Question: I would like the spinner dropdown to open right below the spinner itself.
E.g.:

How can i set the position of spinner dropdown?
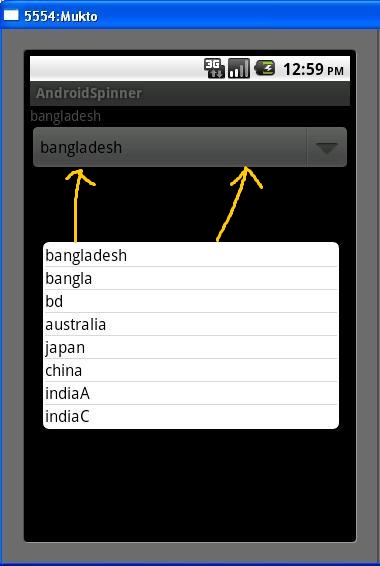
Answer: You have to extend Spinner and change the location of AlertDialog (spinner when clicked acts as alertDialog).
Code (does a bit more than just position, it also sets background for opened spinner):
'''
public class CustomSpinner extends Spinner {
private AlertDialog mPopup;
public CustomSpinner(Context context) {
super(context);
}
public CustomSpinner(Context context, AttributeSet attrs) {
super(context, attrs);
}
public CustomSpinner(Context context, AttributeSet attrs, int defStyle) {
super(context, attrs, defStyle);
}
@Override
protected void onAttachedToWindow() {
super.onAttachedToWindow();
}
@Override
protected void onDetachedFromWindow() {
super.onDetachedFromWindow();
if (mPopup != null && mPopup.isShowing()) {
mPopup.dismiss();
mPopup = null;
}
}
//when clicked alertDialog is made
@Override
public boolean performClick() {
Context context = getContext();
AlertDialog.Builder builder = new AlertDialog.Builder(context);
CharSequence prompt = getPrompt();
if (prompt != null) {
builder.setTitle(prompt);
}
mPopup = builder.setSingleChoiceItems(
new DropDownAdapter(getAdapter()),
getSelectedItemPosition(), this).show();
WindowManager.LayoutParams WMLP = mPopup.getWindow().getAttributes();
//width and height must be set to anything other than WRAP_CONTENT!
WMLP.x = 0; // x position
WMLP.y = 50; // y position
WMLP.height =390 ; //LayoutParams.WRAP_CONTEN
WMLP.width = 315;
WMLP.horizontalMargin = 0;
WMLP.verticalMargin = 0;
mPopup.getWindow().setAttributes(WMLP);
//ListView.getDefaultSize(size, measureSpec)
ListView listView = mPopup.getListView();
//listView.set
// Remove divider between rows
listView.setDivider(null);
// Set custom background
listView.setBackgroundResource(R.drawable.drop);
// Remove background from all (grand)parent's
ViewParent parent = listView.getParent();
while (parent != null && parent instanceof View) {
((View) parent).setBackgroundDrawable(null);
parent = parent.getParent();
}
return true;
}
@Override
public void onClick(DialogInterface dialog, int which) {
setSelection(which);
dialog.dismiss();
mPopup = null;
}
* <p>Wrapper class for an Adapter. Transforms the embedded Adapter instance
* into a ListAdapter.</p>
*/
private static class DropDownAdapter implements ListAdapter, SpinnerAdapter {
private SpinnerAdapter mAdapter;
/**
* <p>Creates a new ListAddapter wrapper for the specified adapter.</p>
*
* @param adapter the Adapter to transform into a ListAdapter
*/
public DropDownAdapter(SpinnerAdapter adapter) {
this.mAdapter = adapter;
}
public int getCount() {
return mAdapter == null ? 0 : mAdapter.getCount();
}
public Object getItem(int position) {
return mAdapter == null ? null : mAdapter.getItem(position);
}
public long getItemId(int position) {
return mAdapter == null ? -1 : mAdapter.getItemId(position);
}
public View getView(int position, View convertView, ViewGroup parent) {
return getDropDownView(position, convertView, parent);
}
public View getDropDownView(int position, View convertView, ViewGroup parent) {
return mAdapter == null ? null :
mAdapter.getDropDownView(position, convertView, parent);
}
public boolean hasStableIds() {
return mAdapter != null && mAdapter.hasStableIds();
}
public void registerDataSetObserver(DataSetObserver observer) {
if (mAdapter != null) {
mAdapter.registerDataSetObserver(observer);
}
}
public void unregisterDataSetObserver(DataSetObserver observer) {
if (mAdapter != null) {
mAdapter.unregisterDataSetObserver(observer);
}
}
/**
* <p>Always returns false.</p>
*
* @return false
*/
public boolean areAllItemsEnabled() {
return true;
}
/**
* <p>Always returns false.</p>
*
* @return false
*/
public boolean isEnabled(int position) {
return true;
}
public int getItemViewType(int position) {
return 0;
}
public int getViewTypeCount() {
return 1;
}
public boolean isEmpty() {
return getCount() == 0;
}
}
}
'''
Then you just gotta insert it to your layout with "yourPackage.CustomSpinner" element like:
'''
<yourPackage.CustomSpinner
android:layout_height="wrap_content"
android:id="@+id/spinner"
android:layout_width="fill_parent">
</yourPackage.CustomSpinner>
'''